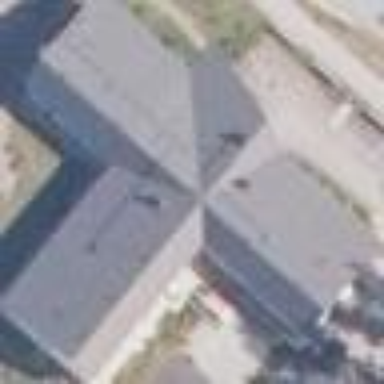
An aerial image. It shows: Nursing home building.